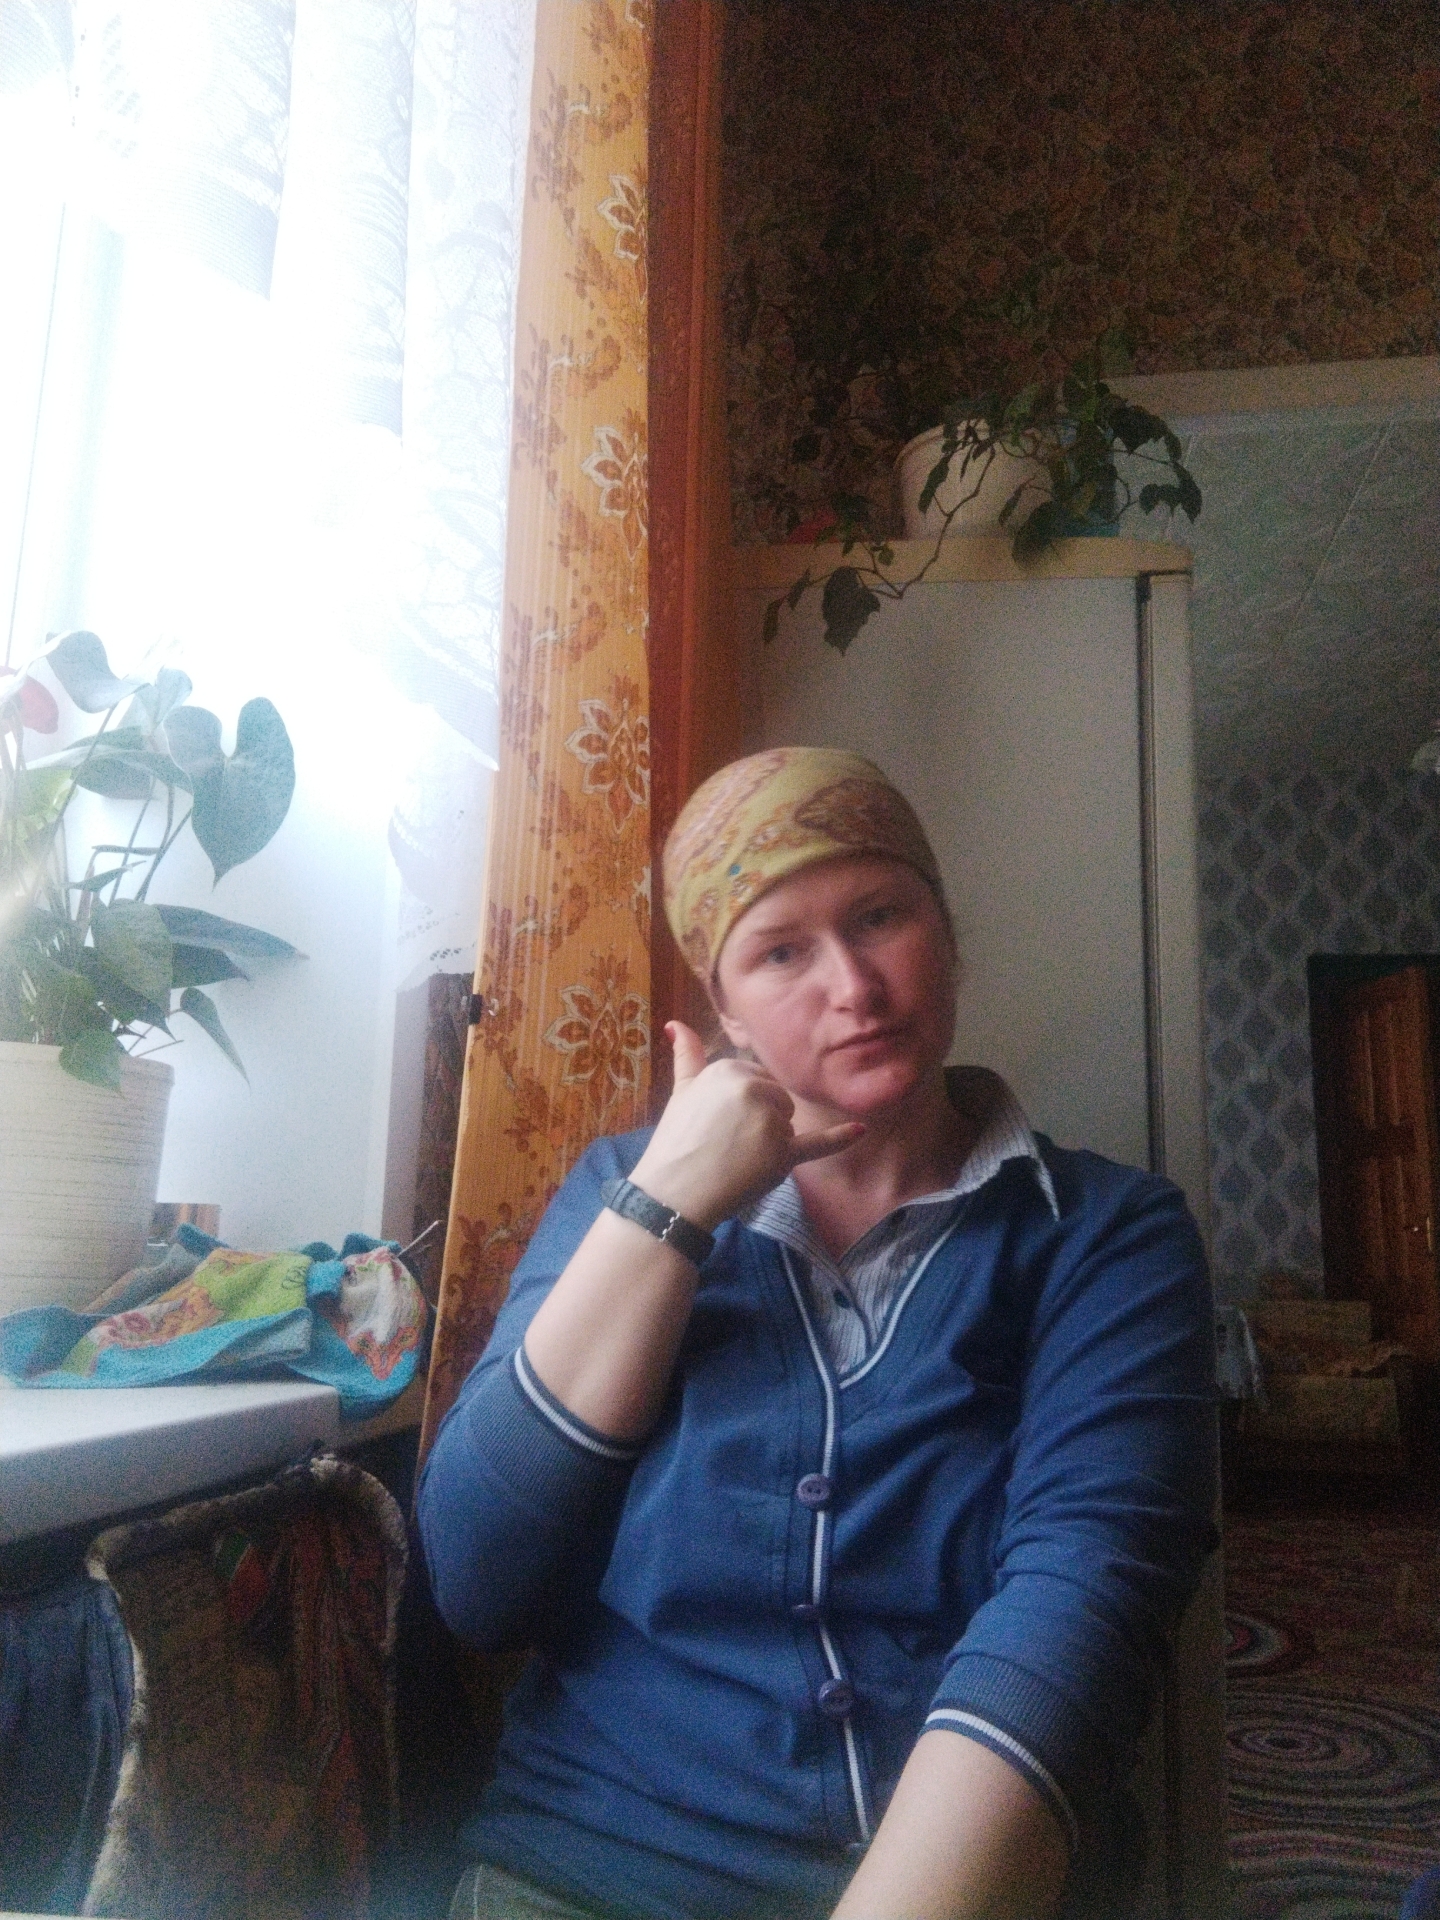
Label: noise